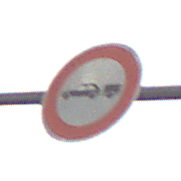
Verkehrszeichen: VerbotPersonenkraftwagenMitAnhaenger
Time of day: MorningAfternoon
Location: Outdoor (Nature)
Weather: Overcast
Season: NotSpecified
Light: Natural